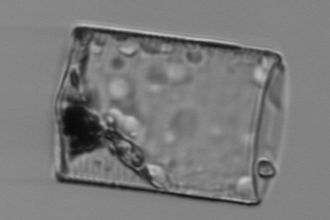
Label: Guinardia_flaccida